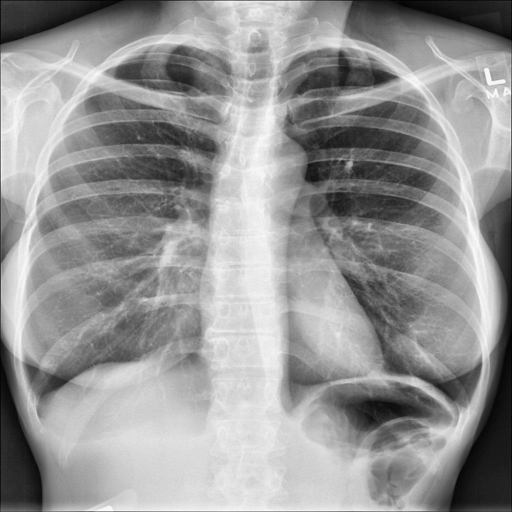
Finding: NORMAL